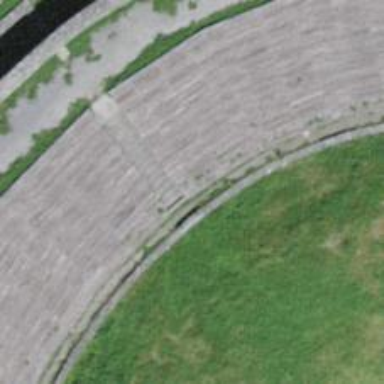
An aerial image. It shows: Retaining wall.